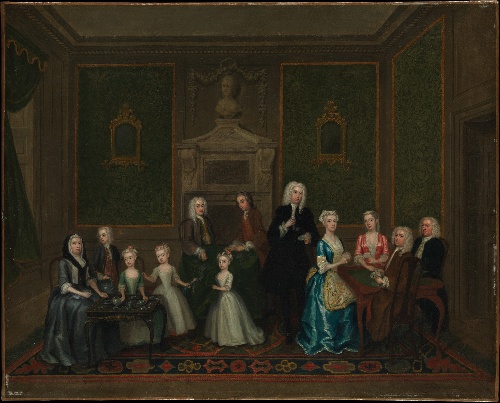
Title: The Strong Family
Artist: Charles Philips
Artist bio: British, London 1703–1747 London
Date: 1732
Object type: Painting
Classification: Paintings
Medium: Oil on canvas
Dimensions: 29 5/8 x 37 in. (75.2 x 94 cm)
Department: European Paintings
Credit line: Gift of Robert Lehman, 1944
Accession year: 1944
Repository: Metropolitan Museum of Art, New York, NY
Tags: Interiors|Girls|Men|Women|Family|Portraits|Playing Cards